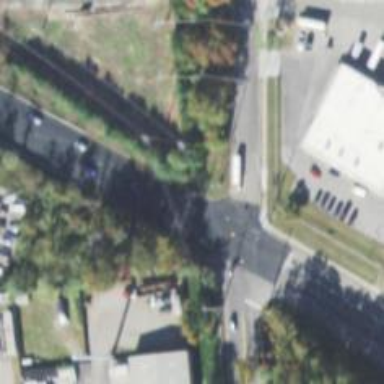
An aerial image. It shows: Marked road crossing.